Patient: sex M, age 35
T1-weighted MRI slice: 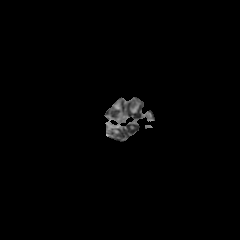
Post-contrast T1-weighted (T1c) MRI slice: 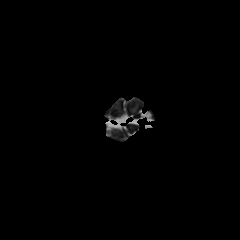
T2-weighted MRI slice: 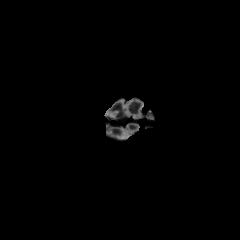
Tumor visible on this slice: no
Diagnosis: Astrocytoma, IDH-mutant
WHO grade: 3